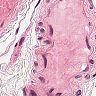
Metastatic tissue present: no